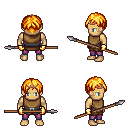
a pixel art fantasy rpg character, male body template, human, tanned skin, leather chest armor, magenta pants, light blonde parted hairstyle, bronze tiara, gold gloves, spear, four views (front, back, left, right), 2x2 character sprite sheet, small pixel art, hard edges, no anti-aliasing